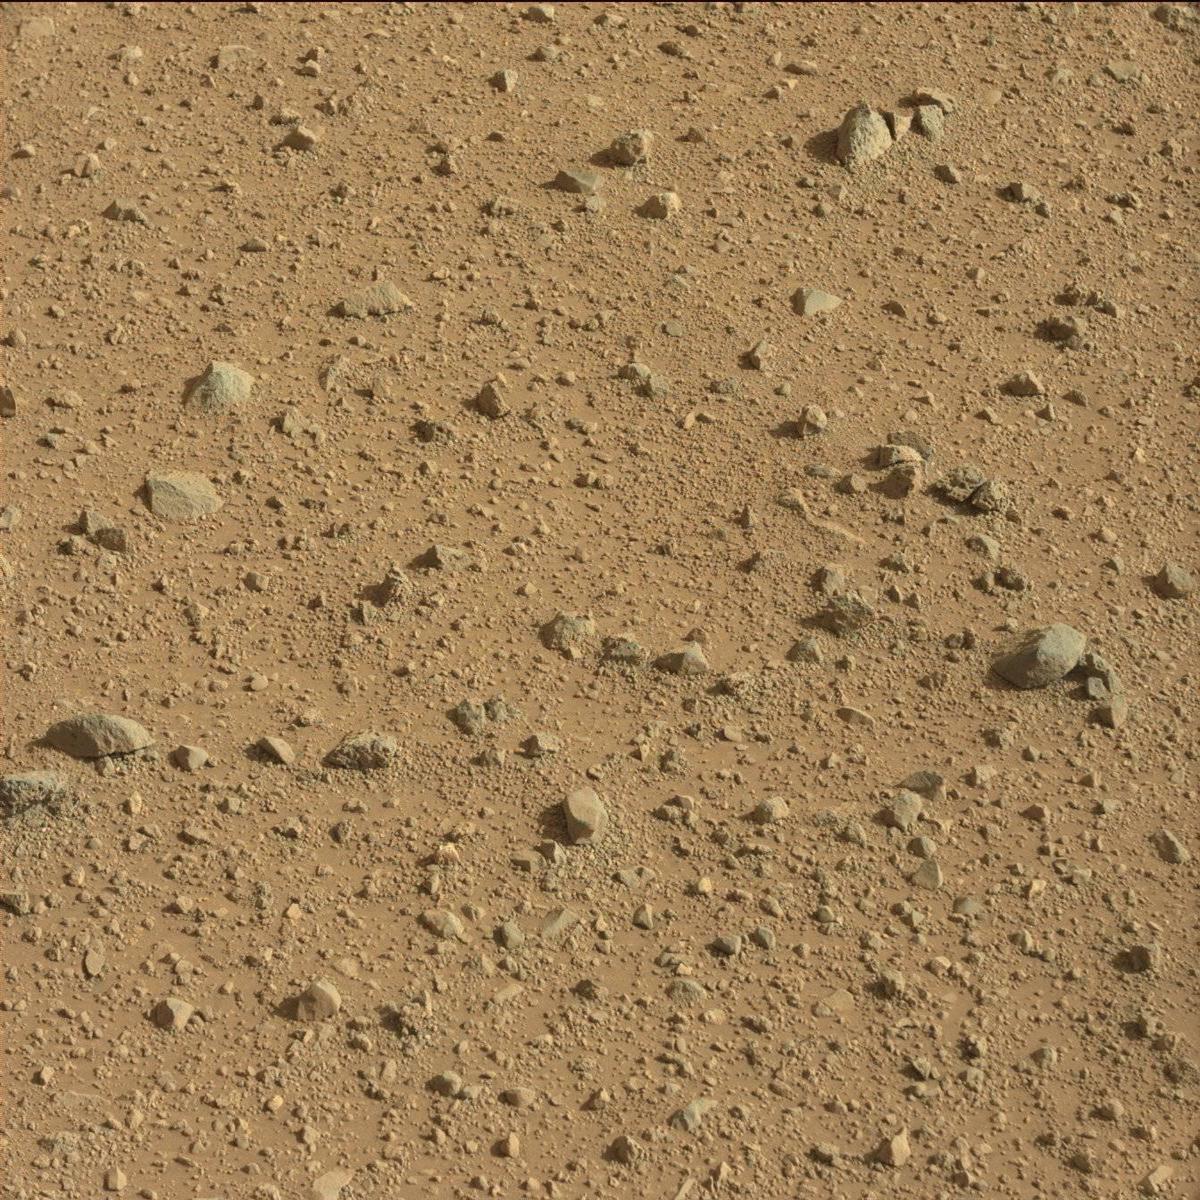
Terrain classes present: Bedrock, Rock, Sand / Soil